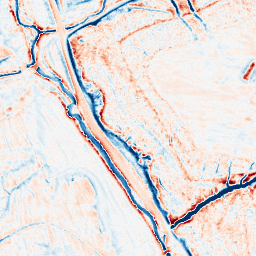
Category: edge_preserving
Decomposition family: anisotropic_diffusion
Decomposition parameters: iterations: 20
kappa: 100
gamma: 0.2
Upsampling method: bicubic_3x
Upsampling parameters: scale: 3
Upsampling scale: 3